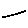
Label: line